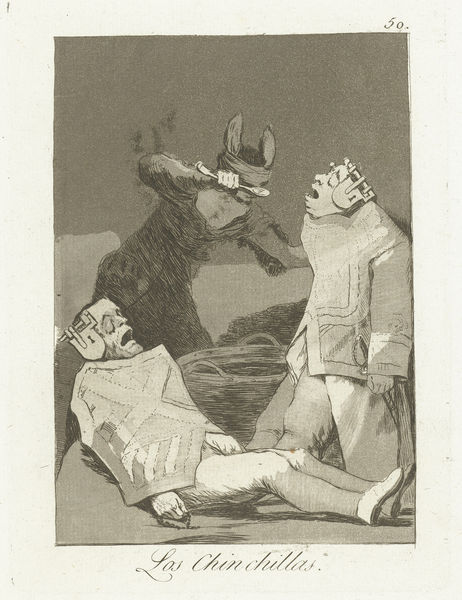
Titel: De Chinchillas
Künstler: Francisco José de Goya y Lucientes
Standort: Amsterdam
Institution: Rijksmuseum
Schlagwörter: kopf, männer, zeichnung, tier, mensch, boden, fesseln, spanien, angst, karikatur, korb, spanisch, schwarz-weiß, panik, schrecken, medizin, dämon, sterben, schloß, teufel, gefangene, wahnsinn, monster, folter, gefesselt, löfel, zahnlos, mench, nr., zwangsjacke, frankenstein, chinchillas, monochron